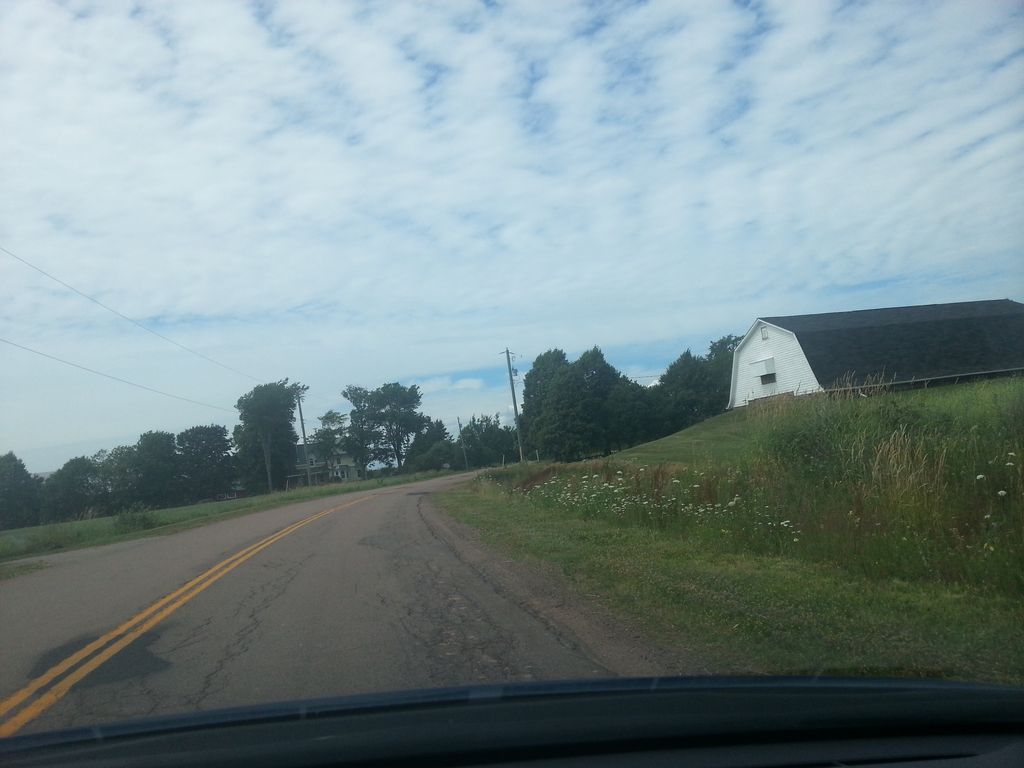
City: charlottetown